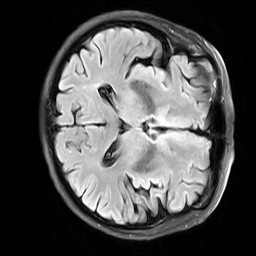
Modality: FLAIR
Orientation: axial
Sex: female
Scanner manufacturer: siemens
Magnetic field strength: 3 T
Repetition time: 10 s
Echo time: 0.09 s